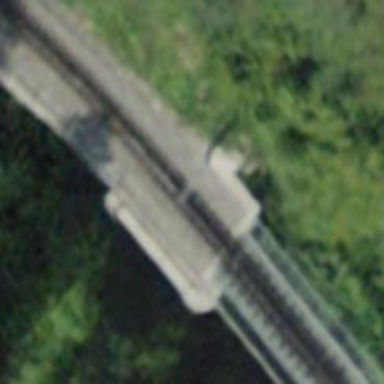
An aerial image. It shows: Narrow-gauge railway bridge with electrified contact line for single track.